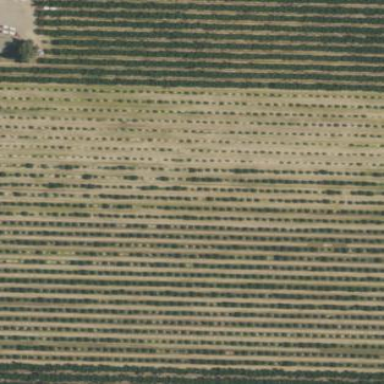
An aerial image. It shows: Orchard.